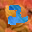
Label: 2